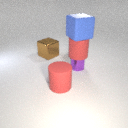
small purple metal cylinder in front of large brown metal cube